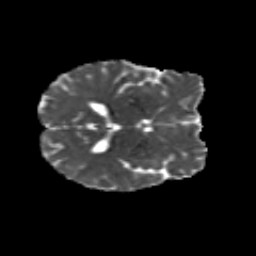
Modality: MD
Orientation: axial
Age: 28
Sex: female
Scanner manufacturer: siemens
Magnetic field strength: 3 T
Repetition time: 8.8 s
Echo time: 0.085 s